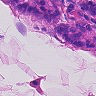
Metastatic tissue present: yes